Question: I want the code in '- (IBAction)nextButton:(id)sender' to run when I click my next button, however clicking it doesn't seem to register.
I made sure the 'nextButton' was connected to the parent controller ('SearchViewController'), and I have two segues leading to the two secondary view controllers.
The view controller it segues to depends on the value returned by the function.
I'm thinking that the problem is either in how I structured the function, or how I laid out the segues.
'''
#import "SearchViewController.h"
@interface SearchViewController ()
@property (weak, nonatomic) IBOutlet UITextField *itemSearch;
@property (weak, nonatomic) IBOutlet UIButton *nextButton;
@end
@implementation SearchViewController
- (id)initWithNibName:(NSString *)nibNameOrNil bundle:(NSBundle *)nibBundleOrNil
{
self = [super initWithNibName:nibNameOrNil bundle:nibBundleOrNil];
if (self) {
// Custom initialization
}
return self;
}
- (void)viewDidLoad
{
[super viewDidLoad];
// Do any additional setup after loading the view.
}
- (void)didReceiveMemoryWarning
{
[super didReceiveMemoryWarning];
// Dispose of any resources that can be recreated.
}
- (IBAction)nextButton:(id)sender
{
if (self.itemSearch.text.length > 0) {
[PFCloud callFunctionInBackground:@"eBayCategorySearch"
withParameters:@{@"item": self.itemSearch.text}
block:^(NSString *result, NSError *error) {
if (!error) {
NSLog(@"The result is '%@'", result);
if ([result intValue] == 1) {
[self performSegueWithIdentifier:@"ShowMatchCenterSegue" sender:self];
} else {
[self performSegueWithIdentifier:@"ShowCriteriaSegue" sender:self];
}
}
}];
}
}
'''

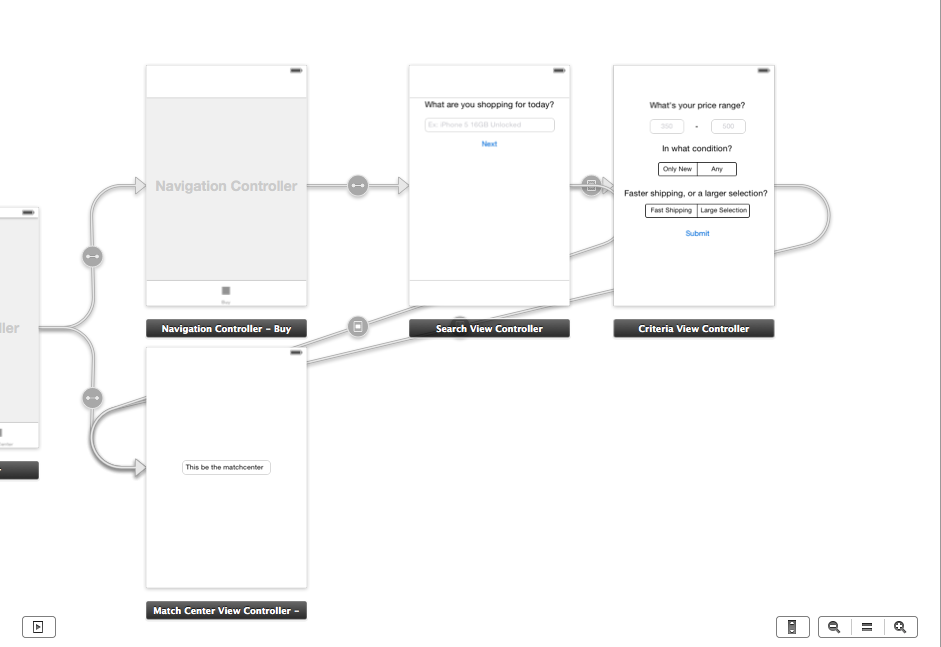
Answer: The only issue I can think of is that while the button maybe connected to searchViewController, - (IBAction)nextButton:(id)sender may not be assigned to the button.
Try this in searchViewController:
First, in its header file, add nextButtonOutlet as an IBOutlet. Then in the .m file, write
'''
[self.nextButtonOutlet addTarget:self action:@selector(nextButton:) forControlEvents:UIControlEventTouchUpInside];
'''
See if this works.
Edit: write that line of code in viewDidLoad method.